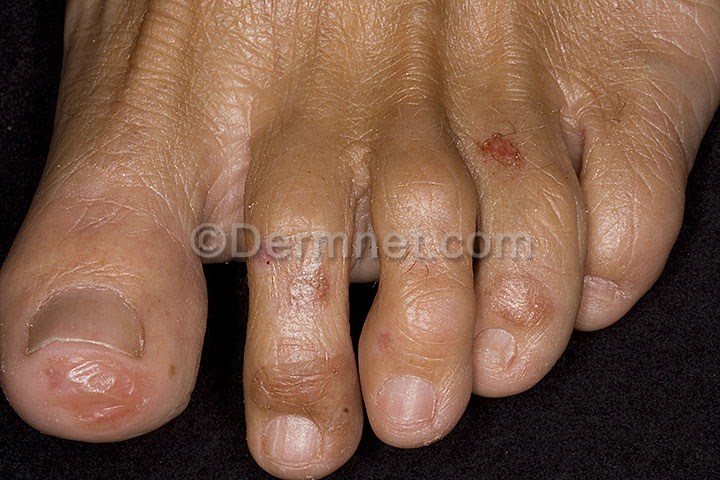
Disease: Exanthems and Drug Eruptions